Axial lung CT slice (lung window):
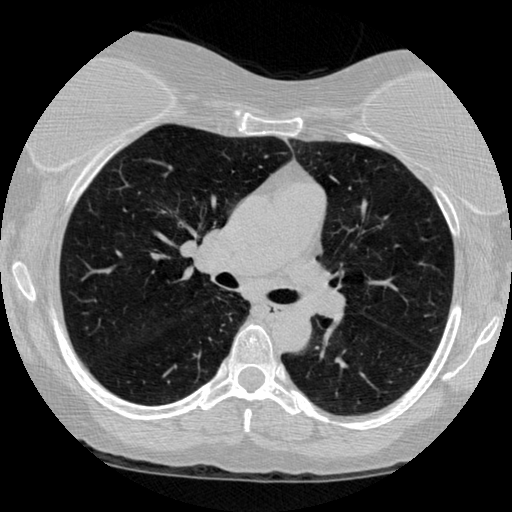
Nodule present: no